Question: How do I make the tab bar in the center of the circle with a custom icon like this image?
I am using react-native-navigation.

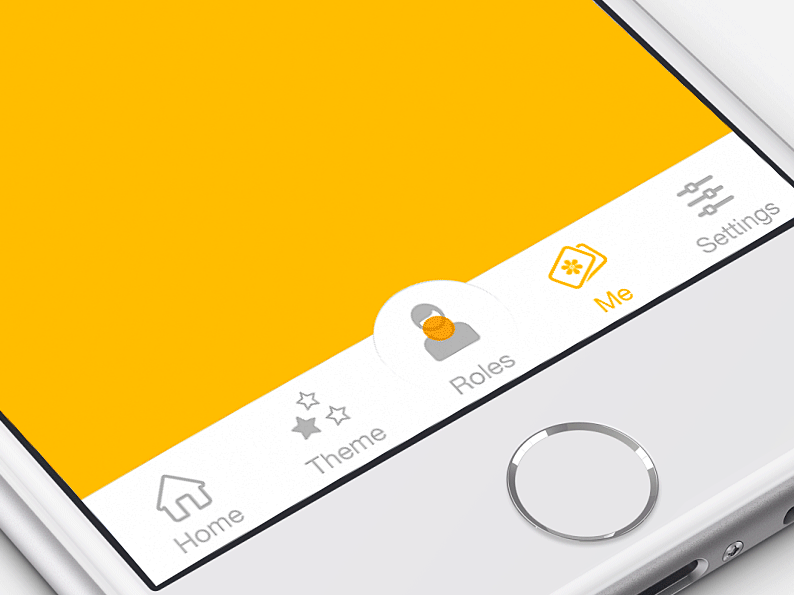
Answer: android overflow is no effect,but you can use position, you can make like that.
<URL>